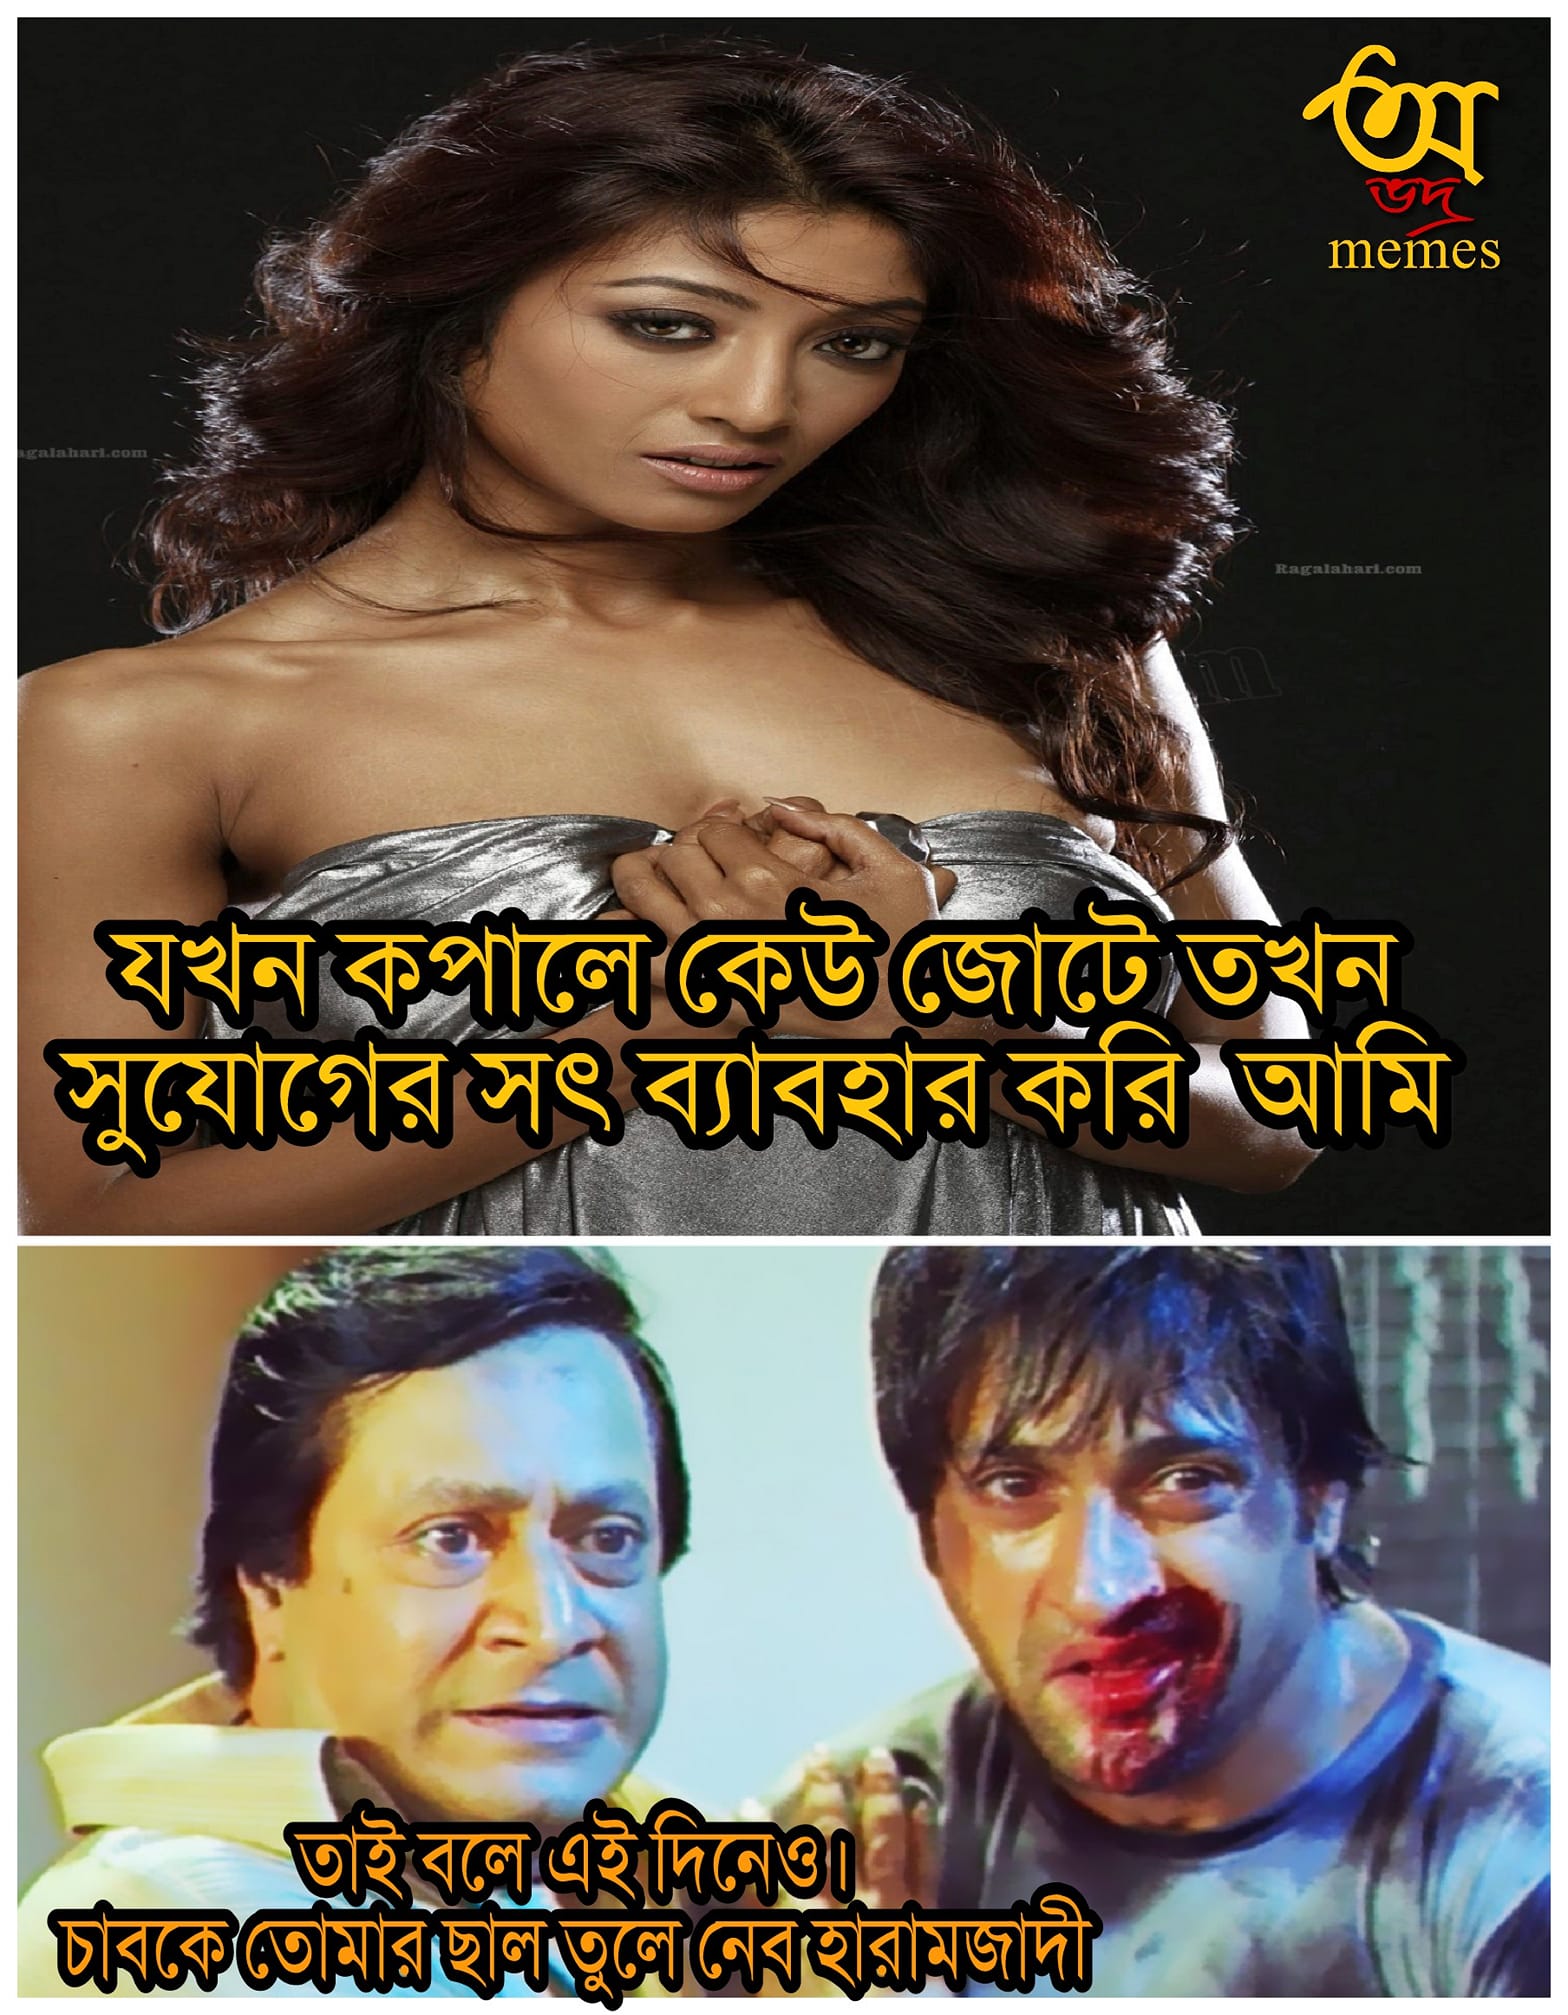
Caption: যখন কপালে কেউ জোটে তখন সুযোগের সৎ ব্যবহার করি আমি   তাই বলে এই দিনেও ।   চাবকে তোমার ছাল তুলে নেব হারামজাদী
Label: hate